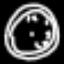
Label: clock